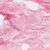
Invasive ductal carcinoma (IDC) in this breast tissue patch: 0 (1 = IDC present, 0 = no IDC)